Interaction volume radius: 5 \u00c5
Interaction volume height: 20 \u00c5
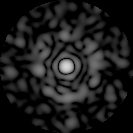
Disorder parameter: 0.8735